Chest X-ray:
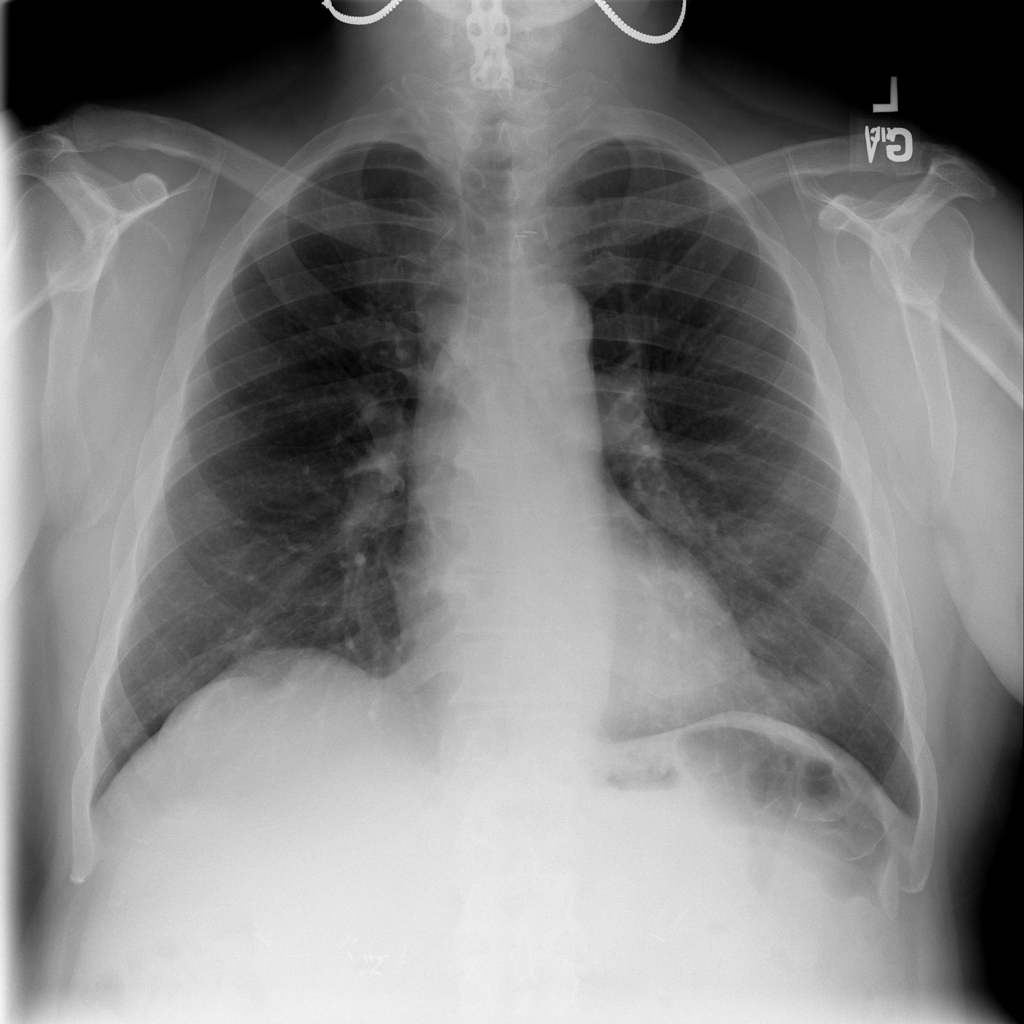
No abnormal finding: yes